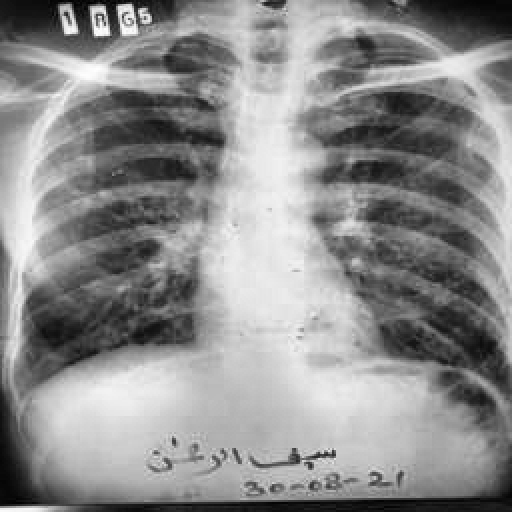
Finding: TUBERCULOSIS